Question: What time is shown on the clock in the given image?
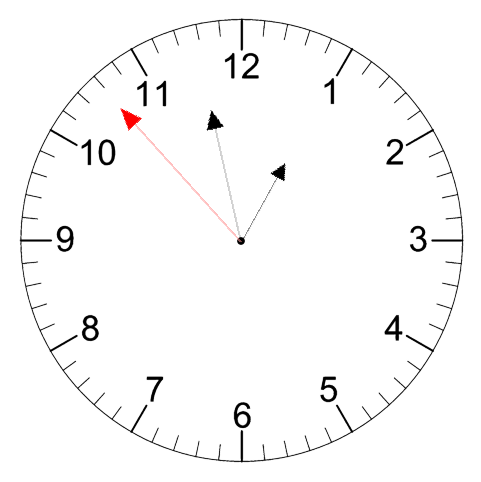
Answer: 12:57:53